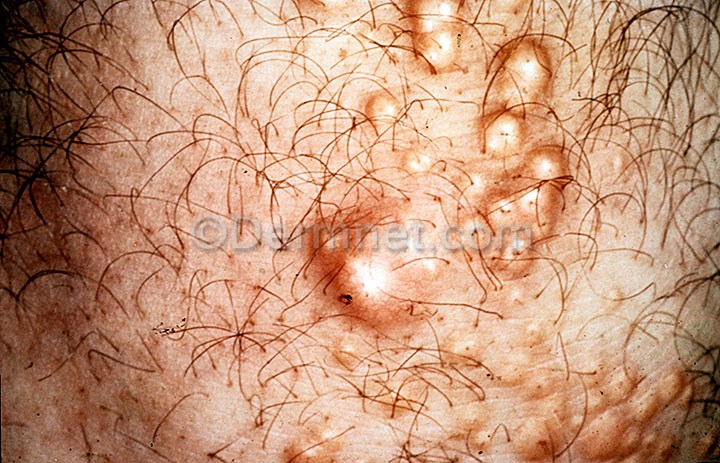
Disease: Systemic Disease